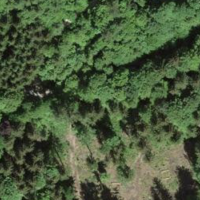
EUNIS habitat code: 44
Species observed at this site:
Cotinus coggygria